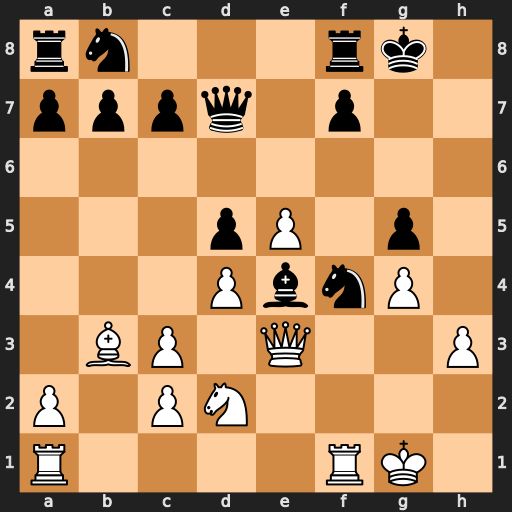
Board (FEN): rn3rk1/pppq1p2/8/3pP1p1/3PbnP1/1BP1Q2P/P1PN4/R4RK1
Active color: w
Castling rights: -
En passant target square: -
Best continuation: Nxe4 dxe4 Rxf4 gxf4 Qxf4